Interaction volume radius: 10 \u00c5
Interaction volume height: 25 \u00c5
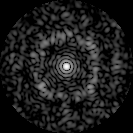
Disorder parameter: 0.7471